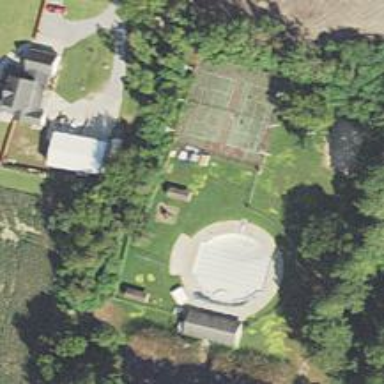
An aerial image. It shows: Sports center specializing in swimming activities located on leisure land.